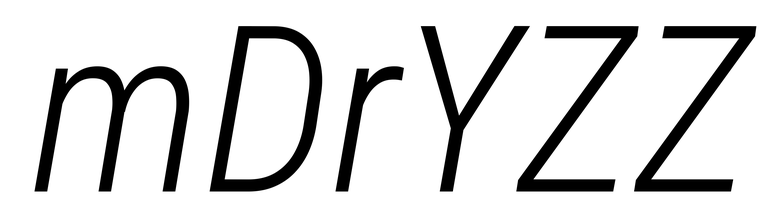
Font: Roboto-Italic_Condensed_Light_Italic